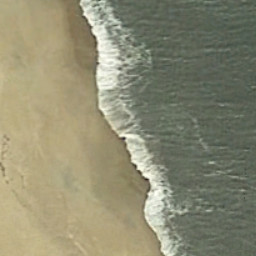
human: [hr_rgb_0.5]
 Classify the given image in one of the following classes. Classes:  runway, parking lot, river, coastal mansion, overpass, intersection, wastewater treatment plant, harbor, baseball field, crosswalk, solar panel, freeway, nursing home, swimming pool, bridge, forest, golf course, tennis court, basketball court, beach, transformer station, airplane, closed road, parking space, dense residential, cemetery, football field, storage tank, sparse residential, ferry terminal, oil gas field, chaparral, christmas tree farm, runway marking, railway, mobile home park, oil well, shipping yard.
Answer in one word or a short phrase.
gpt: beach